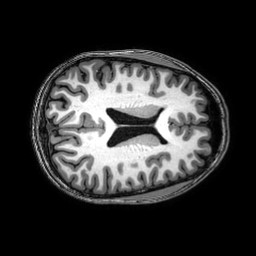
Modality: T1w
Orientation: axial
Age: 23
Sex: female
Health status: healthy
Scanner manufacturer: philips
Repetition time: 0.008222 s
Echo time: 0.00377 s